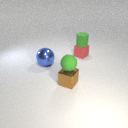
small red rubber cube below small green rubber cylinder